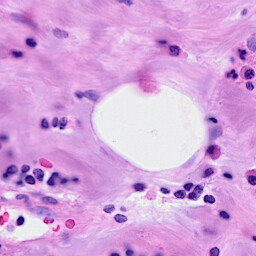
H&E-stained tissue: Breast